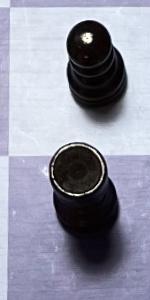
Label: Rook_Black